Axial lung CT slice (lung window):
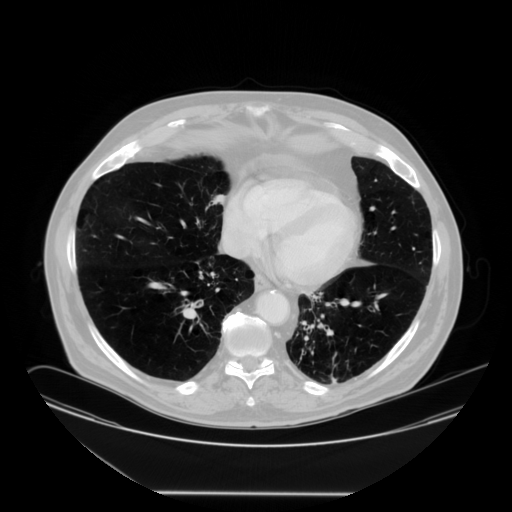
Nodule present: no